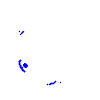
Particle: pion